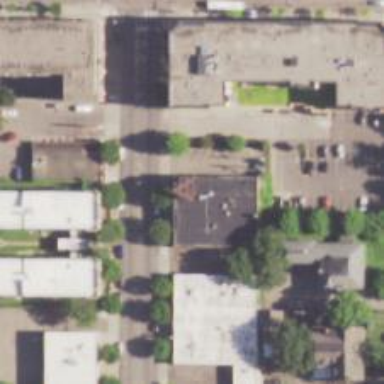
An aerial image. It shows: Clinic.